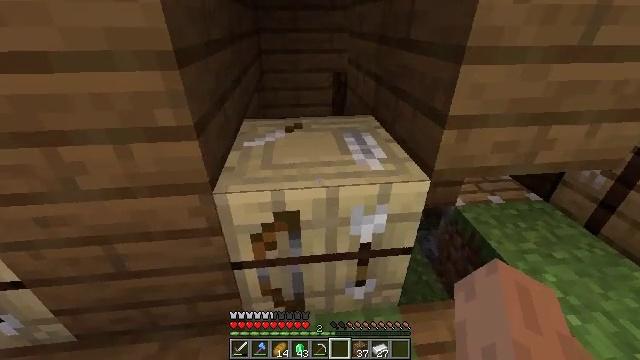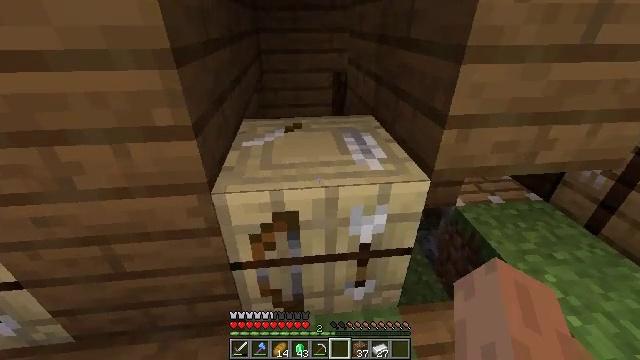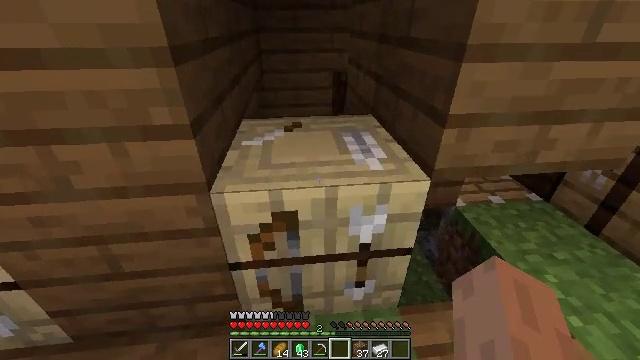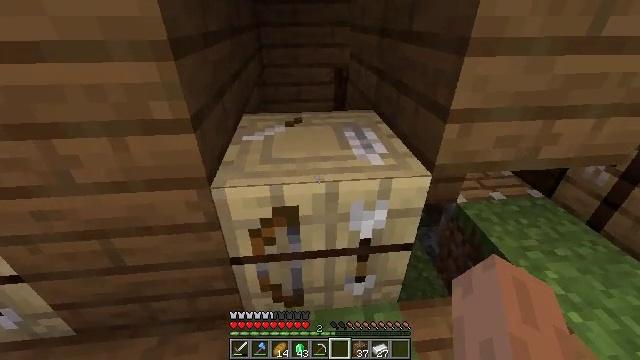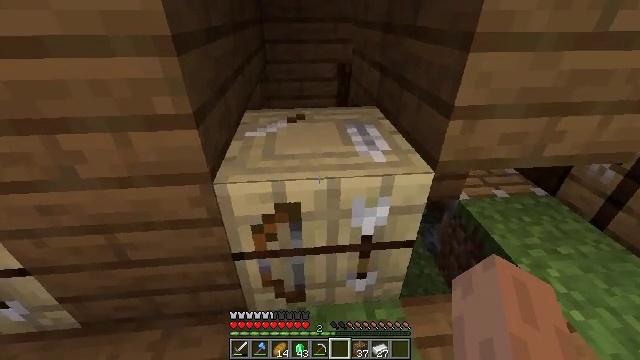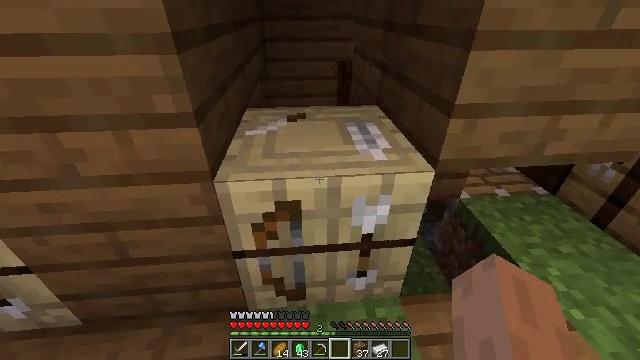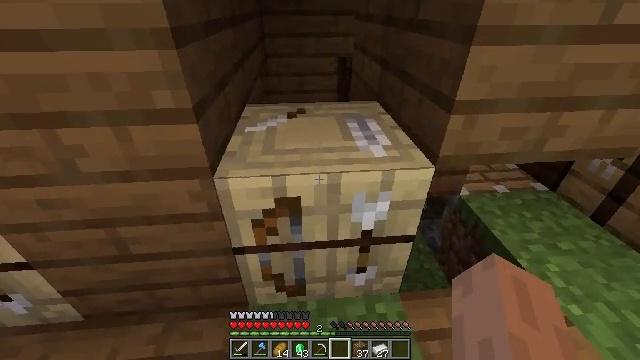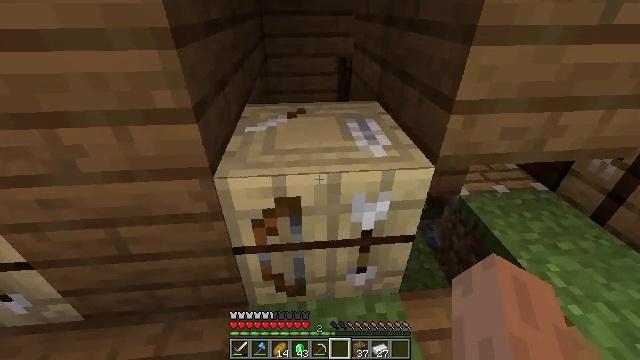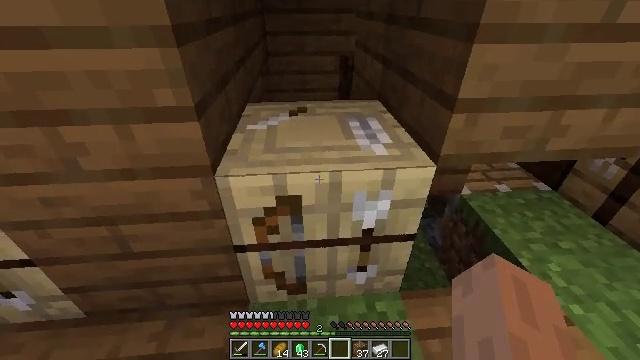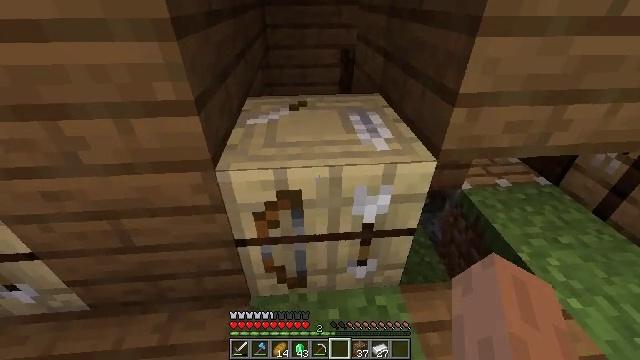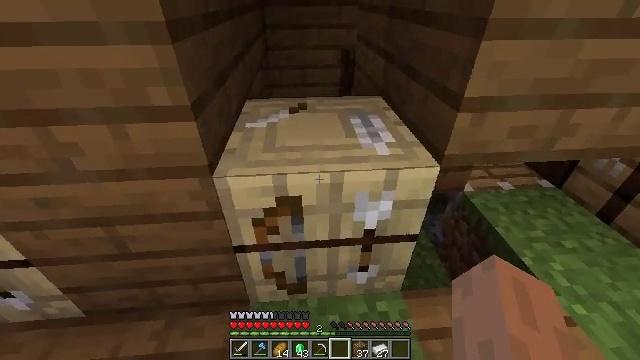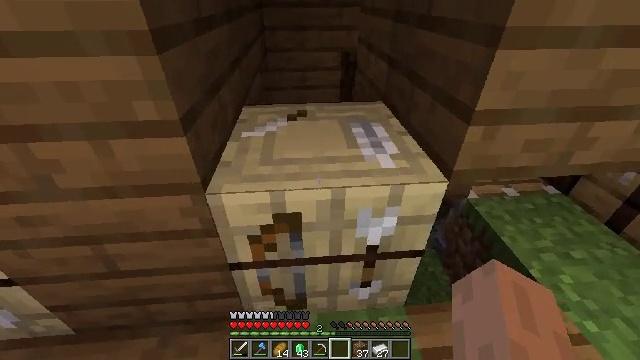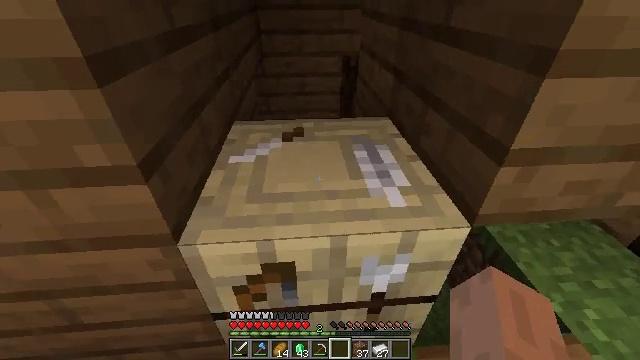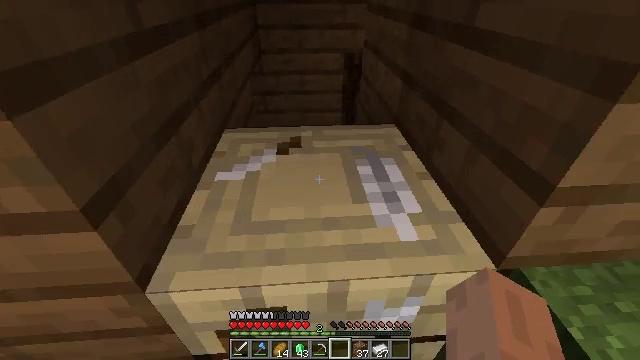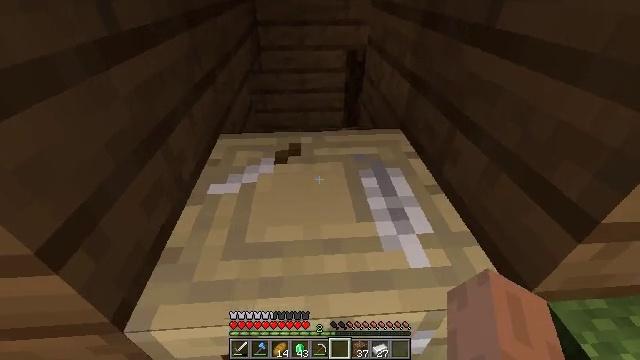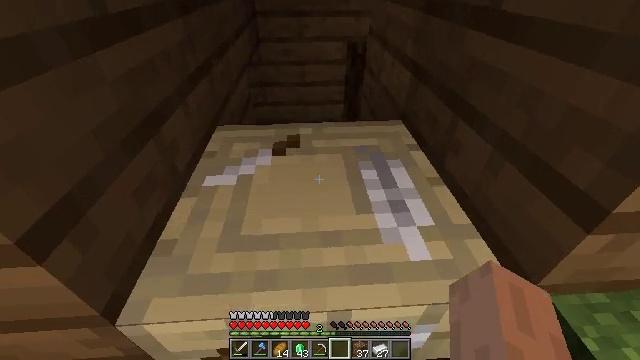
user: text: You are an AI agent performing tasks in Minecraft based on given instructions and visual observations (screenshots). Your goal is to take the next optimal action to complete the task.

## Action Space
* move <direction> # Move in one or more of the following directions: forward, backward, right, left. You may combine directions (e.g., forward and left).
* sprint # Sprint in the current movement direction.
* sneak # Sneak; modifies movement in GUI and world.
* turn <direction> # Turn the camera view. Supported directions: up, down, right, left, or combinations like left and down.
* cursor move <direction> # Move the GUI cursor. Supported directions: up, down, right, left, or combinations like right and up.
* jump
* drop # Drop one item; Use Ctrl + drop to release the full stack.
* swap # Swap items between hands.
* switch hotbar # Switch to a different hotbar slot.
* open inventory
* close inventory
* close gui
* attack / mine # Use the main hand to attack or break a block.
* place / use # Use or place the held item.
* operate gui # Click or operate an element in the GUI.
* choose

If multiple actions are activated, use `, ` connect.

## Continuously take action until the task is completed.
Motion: motion action
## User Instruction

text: Break and collect the fletching table.
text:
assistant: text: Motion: no_op
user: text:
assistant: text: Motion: no_op
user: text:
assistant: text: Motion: no_op
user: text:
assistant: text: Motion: no_op
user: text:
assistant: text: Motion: no_op
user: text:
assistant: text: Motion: no_op
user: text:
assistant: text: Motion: no_op
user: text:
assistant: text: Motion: no_op
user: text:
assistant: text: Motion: turn down
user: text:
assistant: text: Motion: move forward
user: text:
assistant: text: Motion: move forward
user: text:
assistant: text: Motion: move forward
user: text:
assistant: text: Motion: move forward, turn down
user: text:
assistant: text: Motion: move forward
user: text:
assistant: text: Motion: turn down
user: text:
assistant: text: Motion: turn down
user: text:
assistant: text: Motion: no_op
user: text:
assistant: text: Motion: no_op
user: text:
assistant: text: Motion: no_op
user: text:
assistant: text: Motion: switch to hotbar 2
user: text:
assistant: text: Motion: switch to hotbar 2
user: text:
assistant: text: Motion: switch to hotbar 2
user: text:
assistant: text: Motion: turn left
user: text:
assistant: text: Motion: turn left
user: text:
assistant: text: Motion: no_op
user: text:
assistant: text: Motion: no_op
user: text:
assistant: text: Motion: attack / mine
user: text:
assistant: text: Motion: attack / mine
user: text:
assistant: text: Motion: turn down, attack / mine
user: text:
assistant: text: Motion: attack / mine